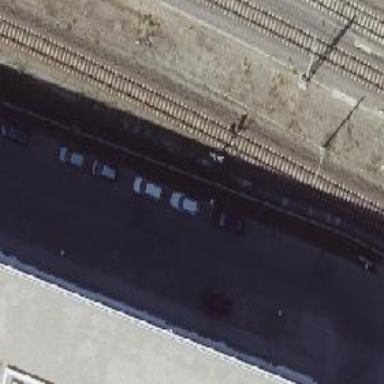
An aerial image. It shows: Railway signal.